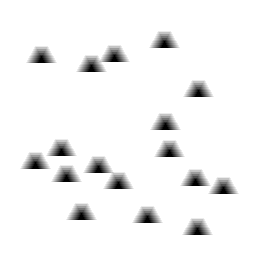
Squares: 0
Triangles: 17
Stars: 0
Total shapes: 17